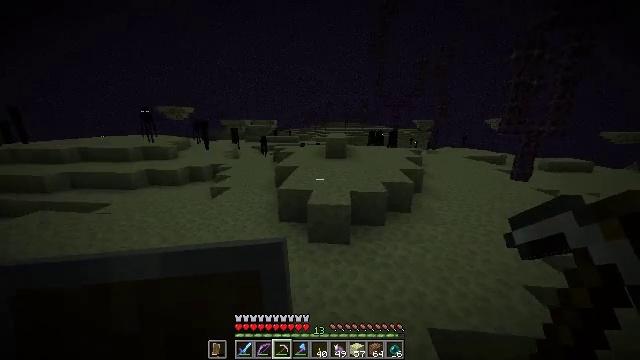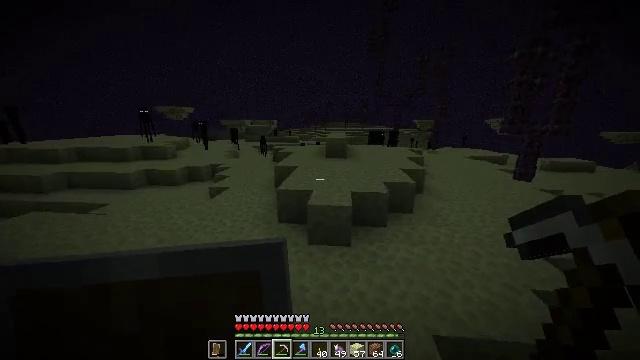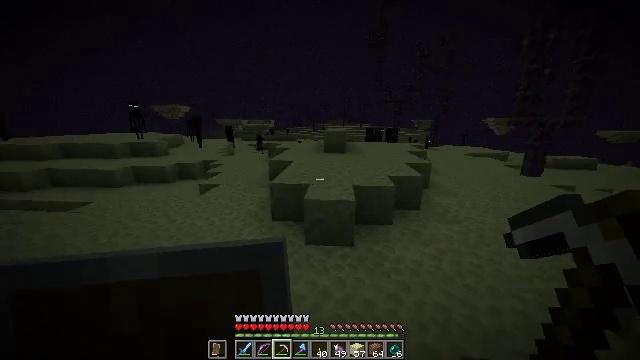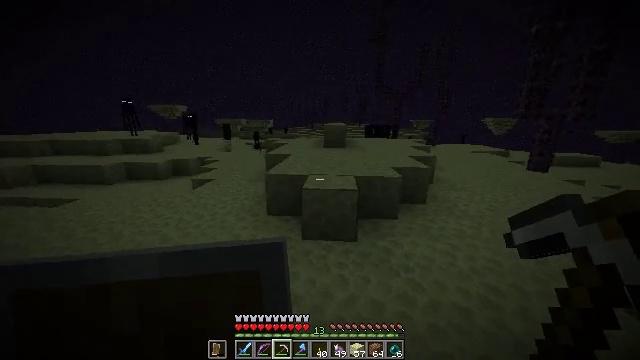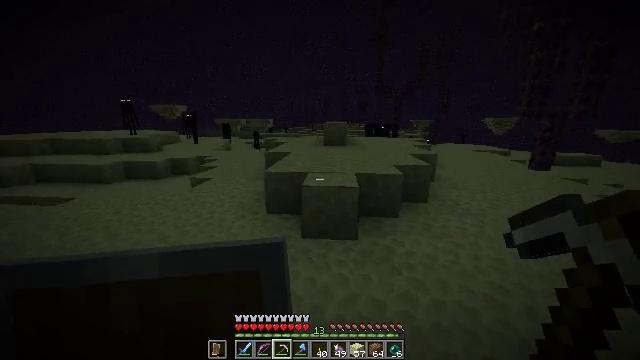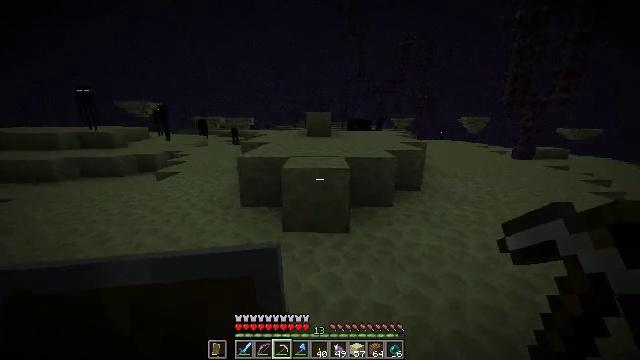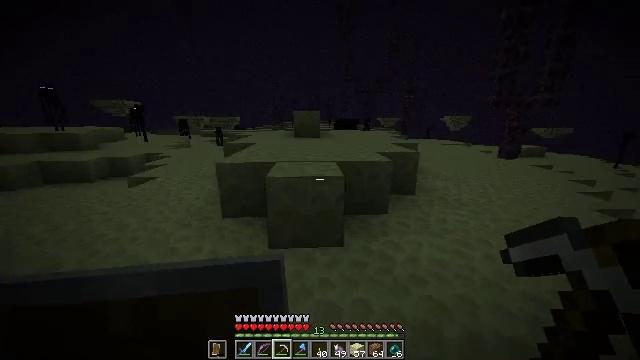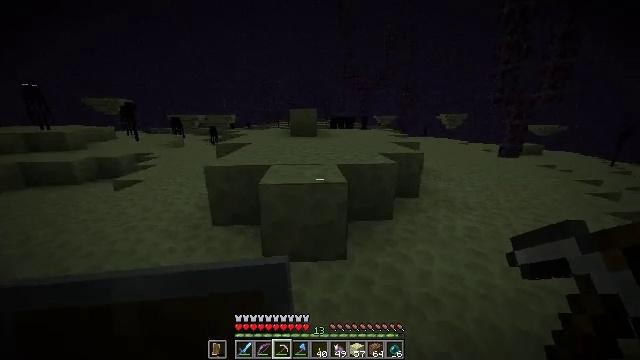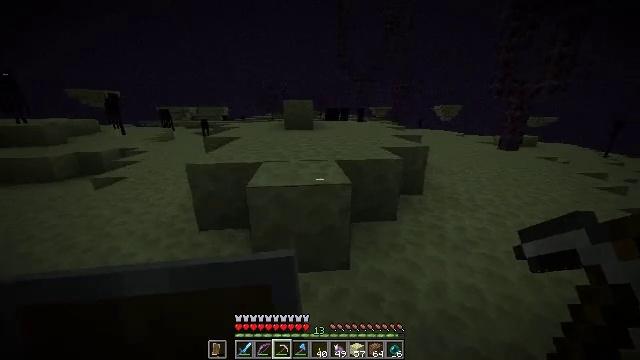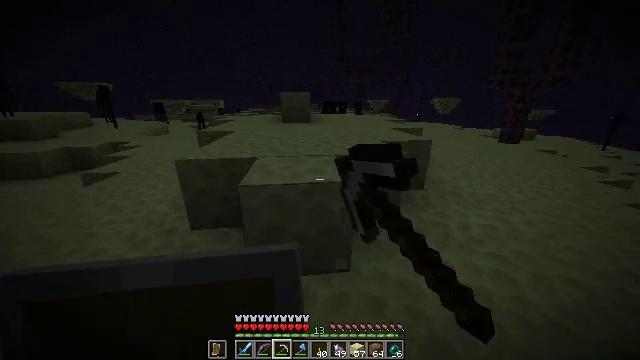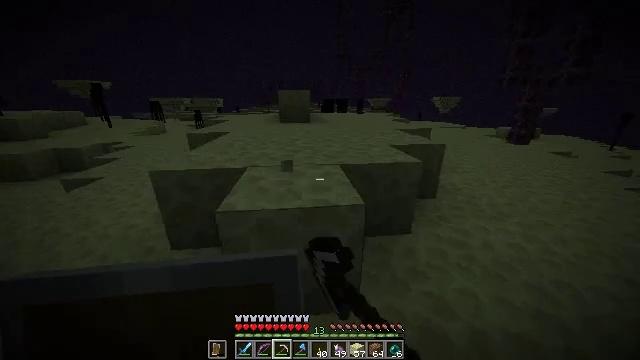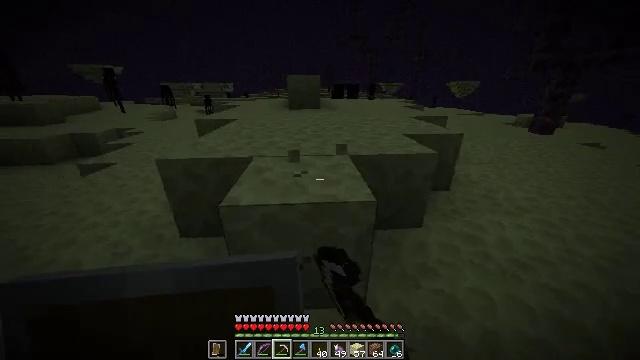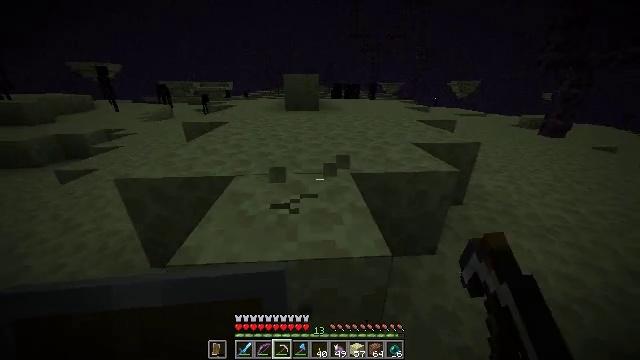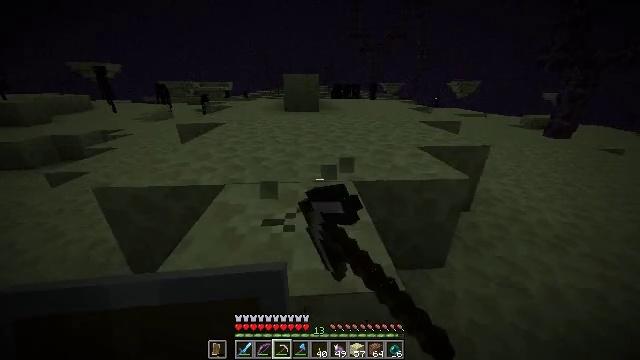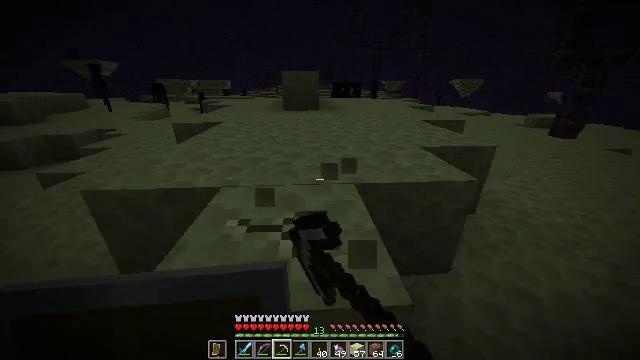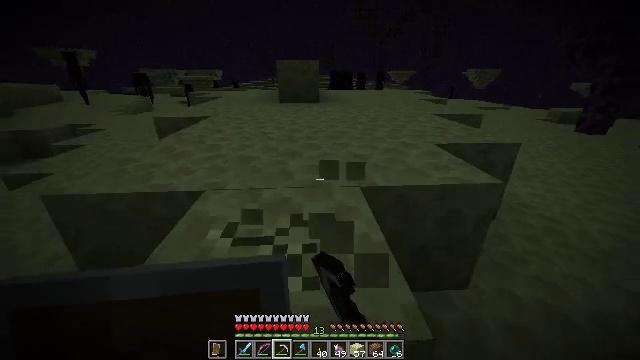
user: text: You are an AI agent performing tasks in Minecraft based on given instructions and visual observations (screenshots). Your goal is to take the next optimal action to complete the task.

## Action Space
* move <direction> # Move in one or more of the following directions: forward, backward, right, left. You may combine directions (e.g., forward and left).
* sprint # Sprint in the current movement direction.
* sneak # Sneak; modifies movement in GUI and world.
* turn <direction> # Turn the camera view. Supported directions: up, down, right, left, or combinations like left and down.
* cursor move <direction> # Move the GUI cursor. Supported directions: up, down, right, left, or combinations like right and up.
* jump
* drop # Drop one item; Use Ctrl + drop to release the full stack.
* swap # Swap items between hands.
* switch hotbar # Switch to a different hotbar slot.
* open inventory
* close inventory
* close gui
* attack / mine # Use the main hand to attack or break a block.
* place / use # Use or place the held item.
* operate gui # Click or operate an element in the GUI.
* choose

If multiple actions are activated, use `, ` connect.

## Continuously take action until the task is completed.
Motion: motion action
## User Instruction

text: Extract end stone with a pickaxe.
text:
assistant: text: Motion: move forward, jump
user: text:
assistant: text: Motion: move forward
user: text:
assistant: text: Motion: move forward
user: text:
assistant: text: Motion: move forward
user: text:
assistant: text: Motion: move forward, turn right
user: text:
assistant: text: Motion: move forward, turn right
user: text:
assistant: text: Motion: move forward
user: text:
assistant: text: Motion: move forward, turn right and down, attack / mine
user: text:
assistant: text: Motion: move forward, turn down, attack / mine
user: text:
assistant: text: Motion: move forward, attack / mine
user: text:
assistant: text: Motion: move forward, turn left and down, attack / mine
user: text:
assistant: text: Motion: move forward, attack / mine
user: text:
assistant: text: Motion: attack / mine
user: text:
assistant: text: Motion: attack / mine
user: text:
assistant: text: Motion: attack / mine
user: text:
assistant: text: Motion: attack / mine
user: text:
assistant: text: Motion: attack / mine
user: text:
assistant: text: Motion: attack / mine
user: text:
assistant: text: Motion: attack / mine
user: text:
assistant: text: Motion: attack / mine
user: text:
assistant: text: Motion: attack / mine
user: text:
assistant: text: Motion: attack / mine
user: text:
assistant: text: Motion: move back, attack / mine
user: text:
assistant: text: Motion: move back, attack / mine
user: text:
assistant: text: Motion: move back, attack / mine
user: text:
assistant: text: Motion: attack / mine
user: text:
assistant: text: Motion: attack / mine
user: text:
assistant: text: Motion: attack / mine
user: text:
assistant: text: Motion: attack / mine
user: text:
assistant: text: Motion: attack / mine